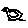
Label: bird